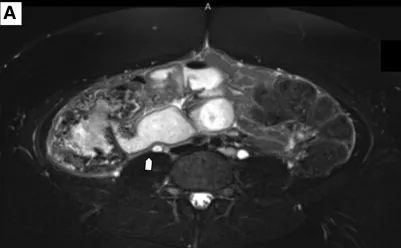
A, T2-weighted MRI scan showing an intra-abdominal mass and pyosalpinx in a 13-year-old girl with PWS.
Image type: radiology (mri)